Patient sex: M
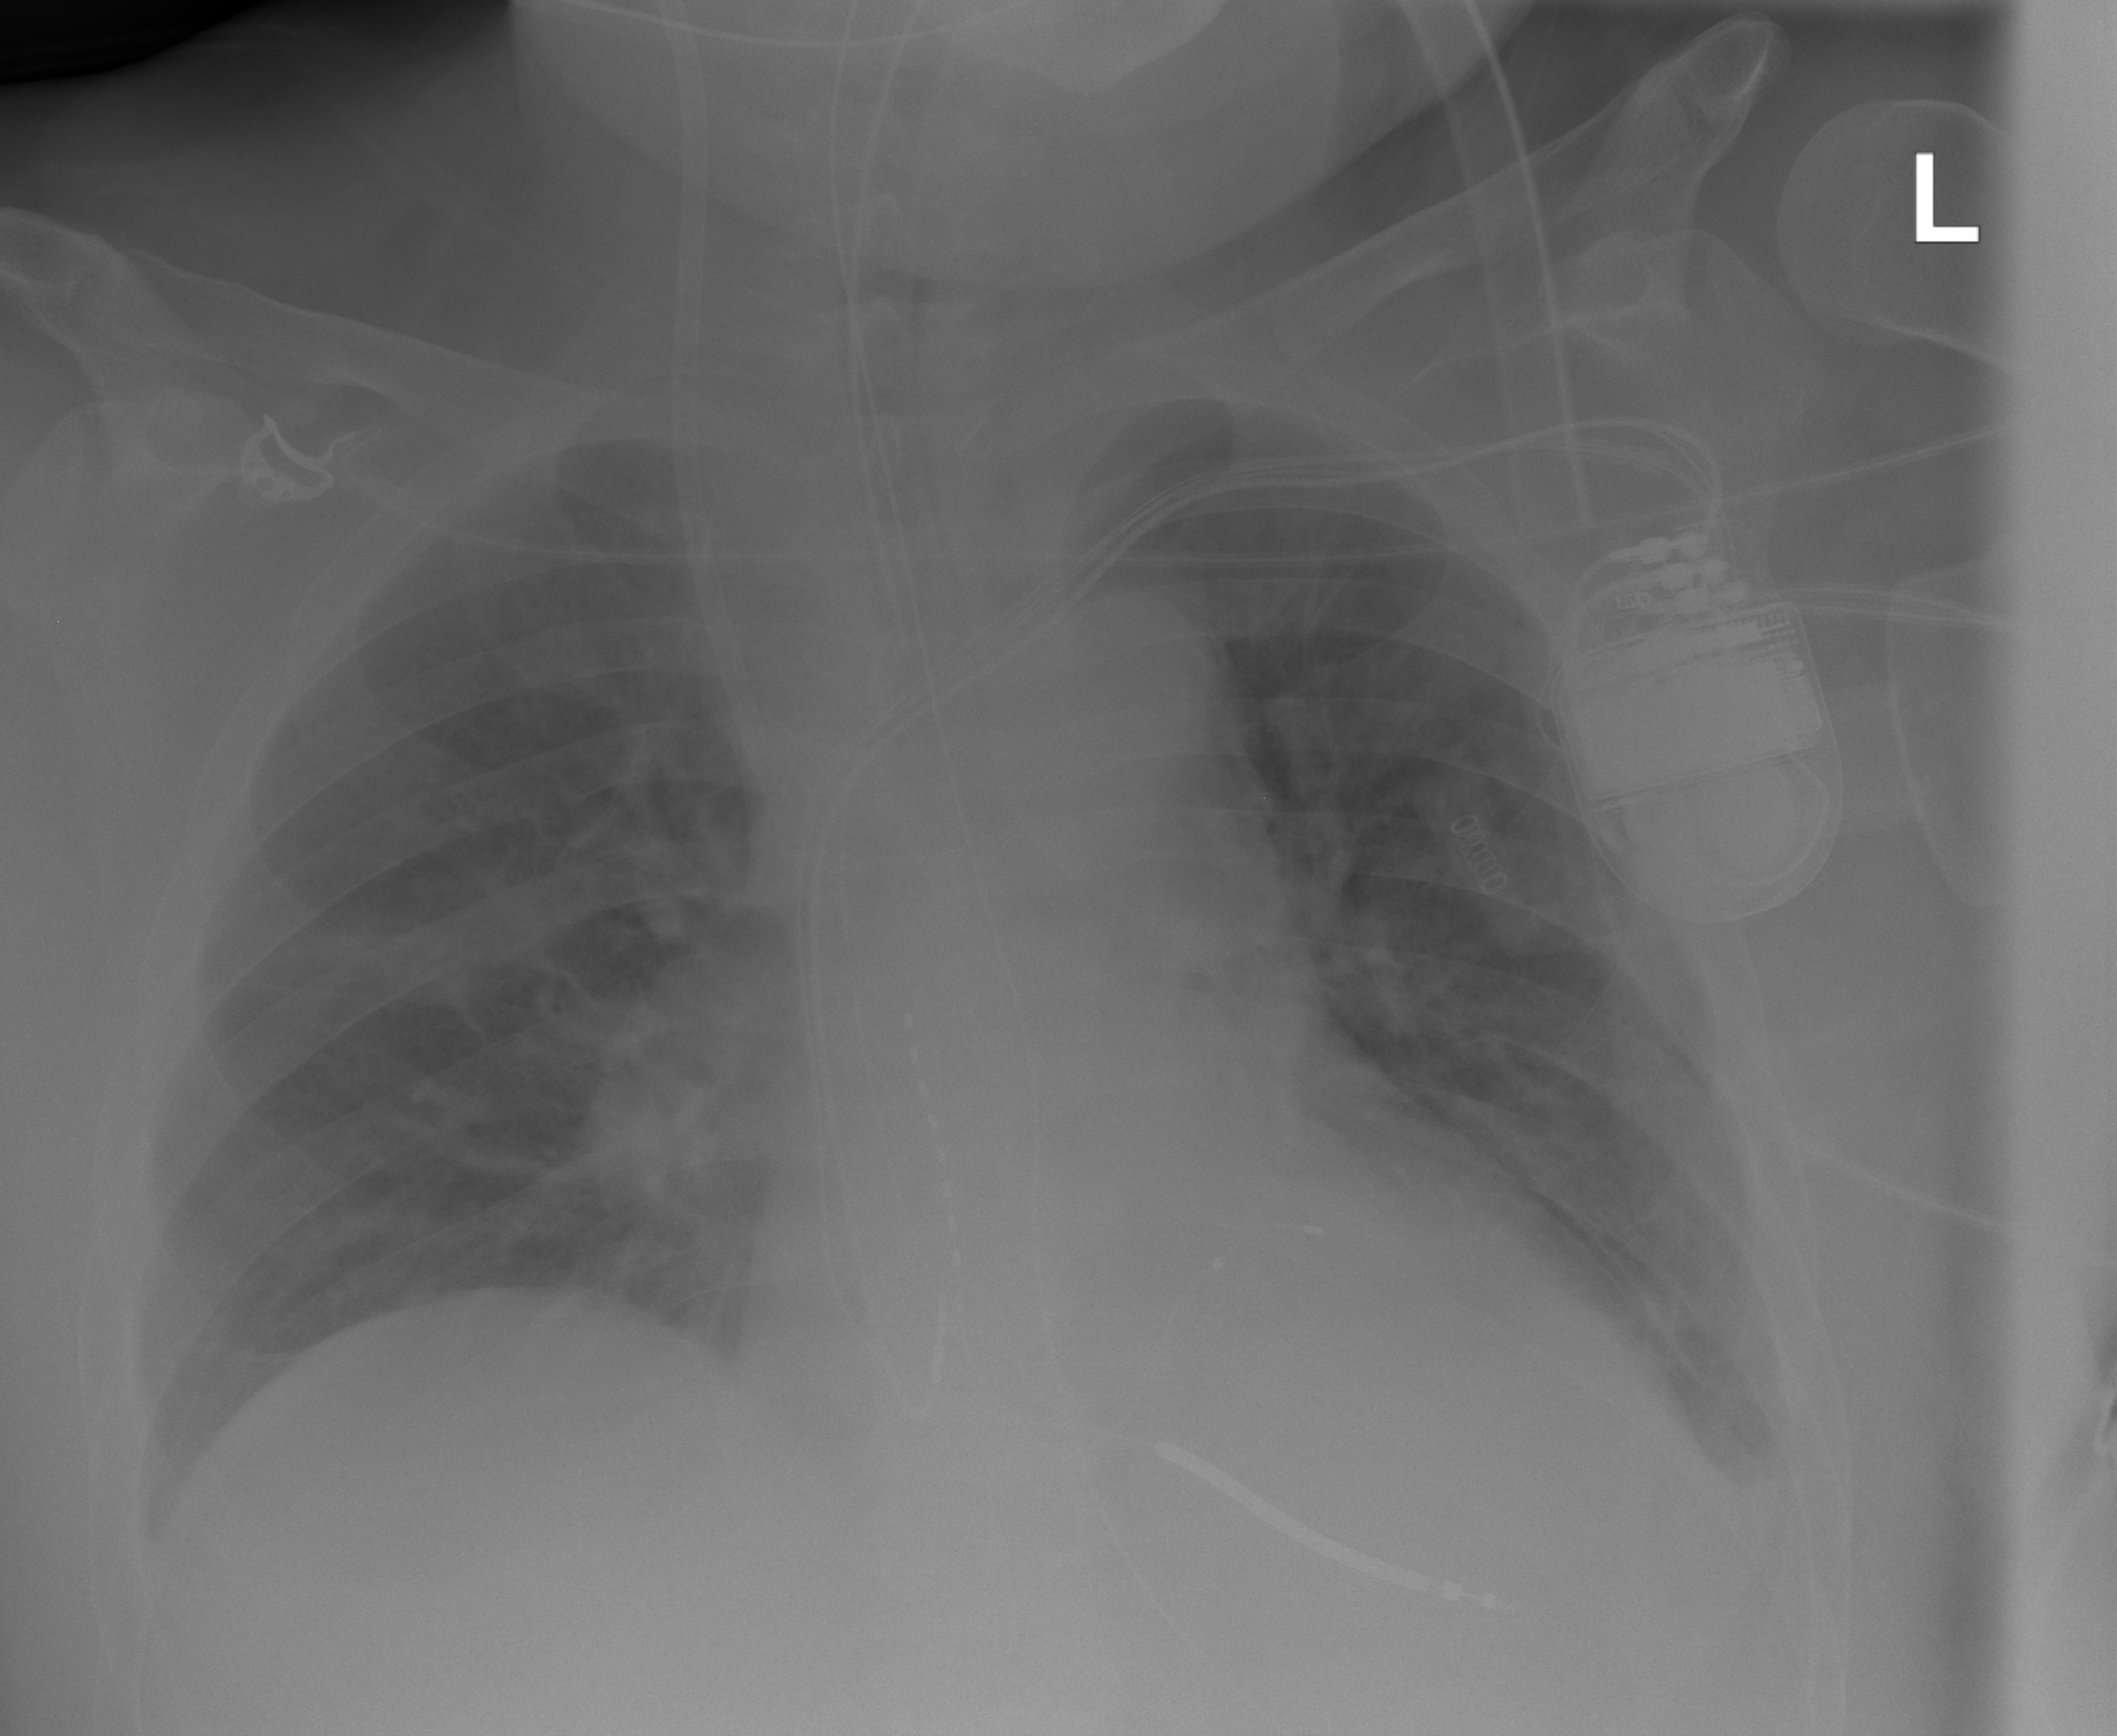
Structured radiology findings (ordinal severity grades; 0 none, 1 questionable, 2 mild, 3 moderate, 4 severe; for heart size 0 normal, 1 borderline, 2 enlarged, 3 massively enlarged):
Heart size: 0
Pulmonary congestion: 0
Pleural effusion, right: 0
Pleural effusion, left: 1
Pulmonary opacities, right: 0
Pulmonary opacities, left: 0
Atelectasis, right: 0
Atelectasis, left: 1